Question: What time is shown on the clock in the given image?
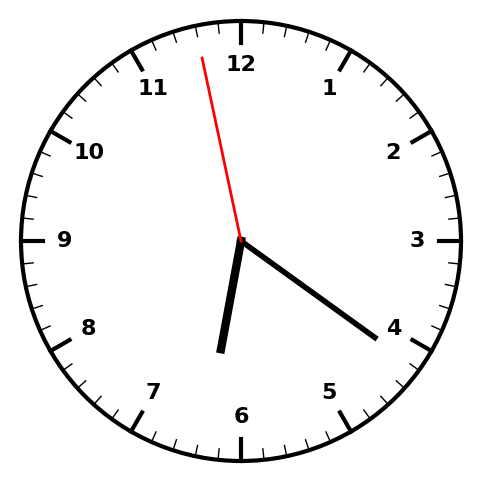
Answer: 06:20:58